Field crop: tomato
Growth stage: 1
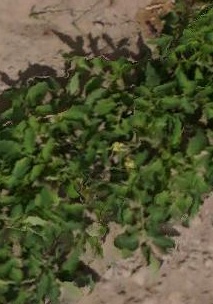
Species: tomato